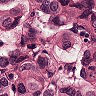
Metastatic tissue present: yes